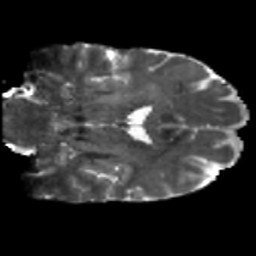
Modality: T2w
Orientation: coronal
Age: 46
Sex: male
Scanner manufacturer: ge
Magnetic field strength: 3 T
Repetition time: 3.335 s
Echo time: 0.0868 s